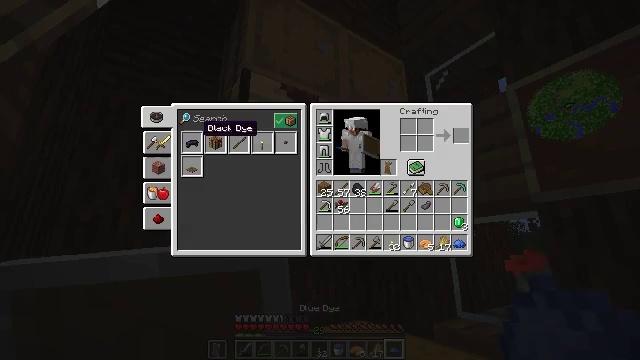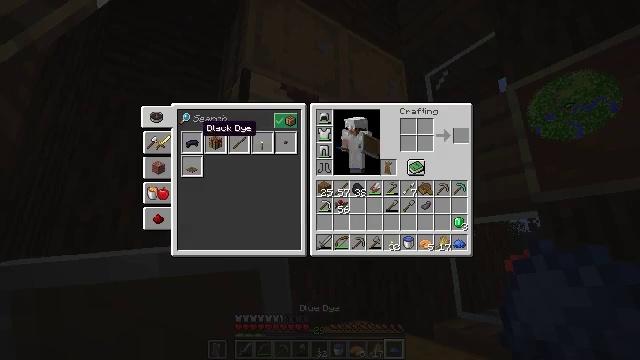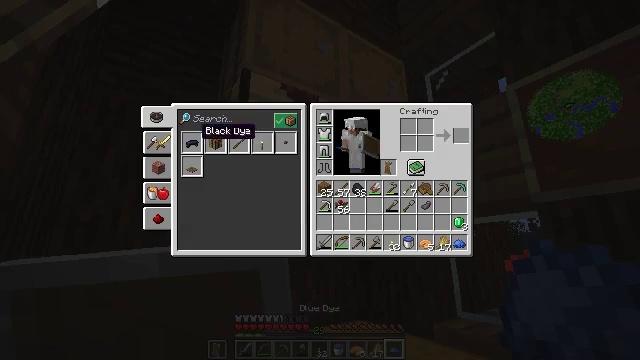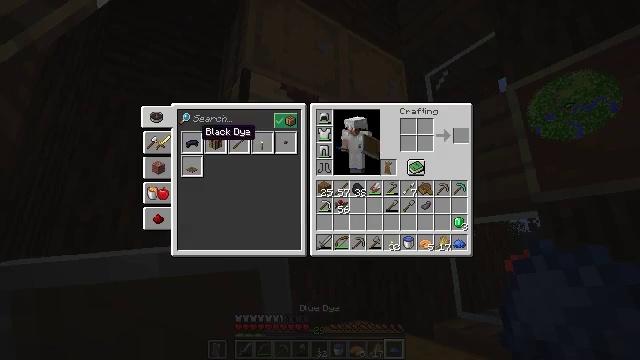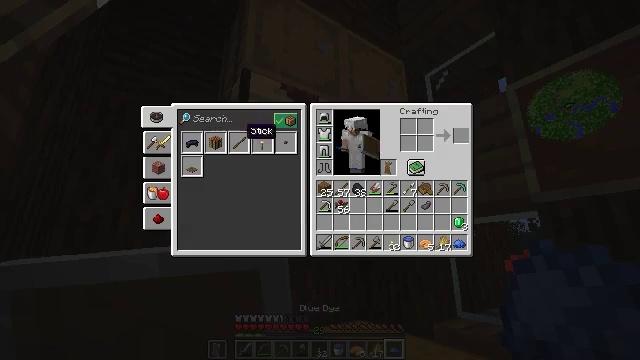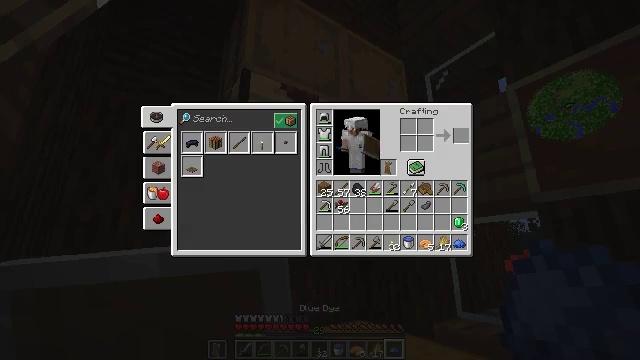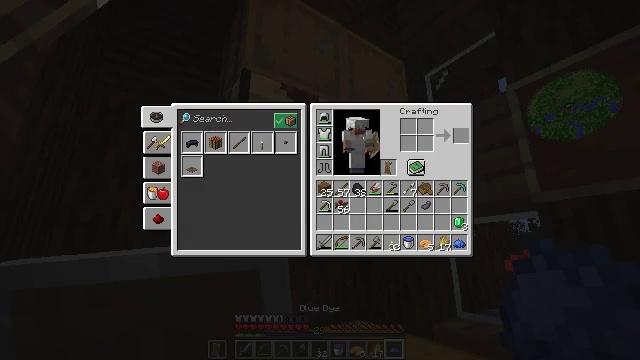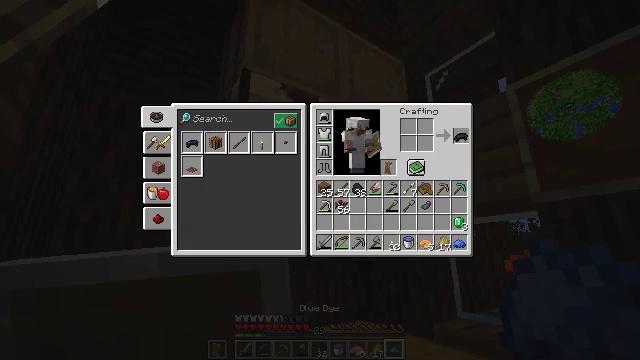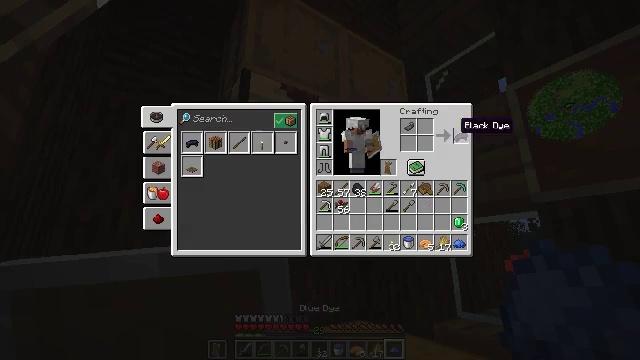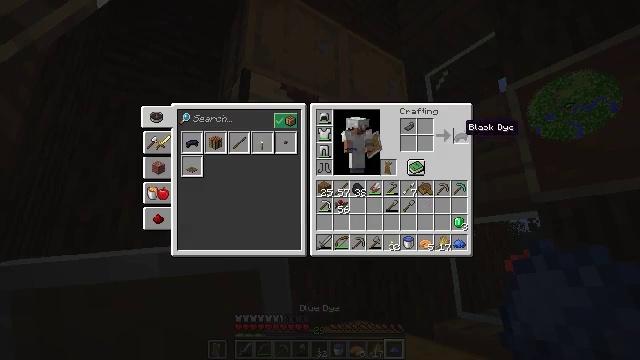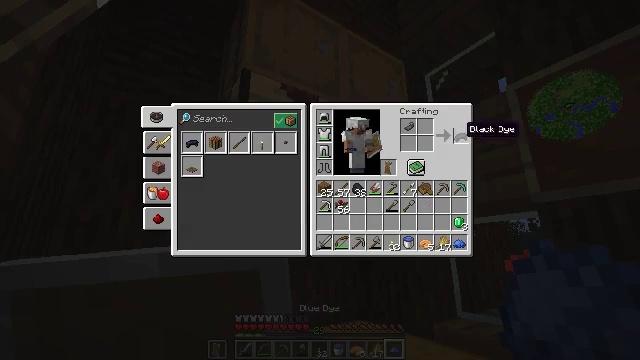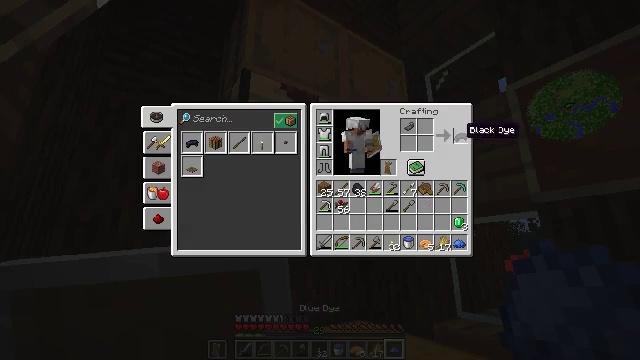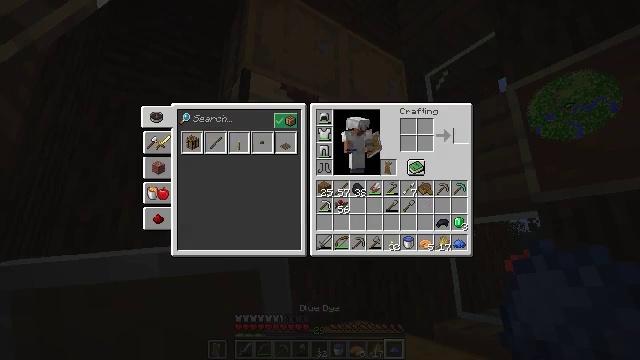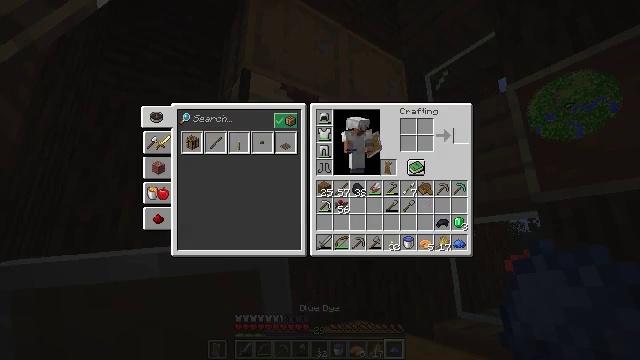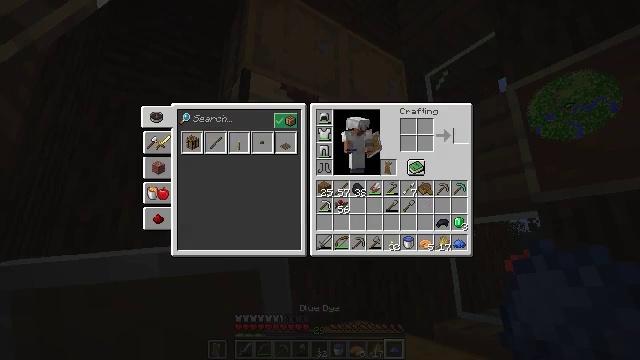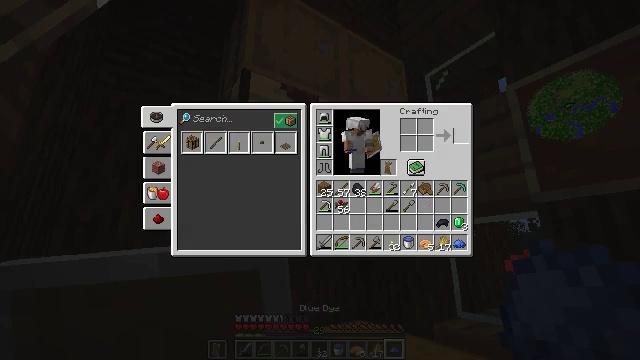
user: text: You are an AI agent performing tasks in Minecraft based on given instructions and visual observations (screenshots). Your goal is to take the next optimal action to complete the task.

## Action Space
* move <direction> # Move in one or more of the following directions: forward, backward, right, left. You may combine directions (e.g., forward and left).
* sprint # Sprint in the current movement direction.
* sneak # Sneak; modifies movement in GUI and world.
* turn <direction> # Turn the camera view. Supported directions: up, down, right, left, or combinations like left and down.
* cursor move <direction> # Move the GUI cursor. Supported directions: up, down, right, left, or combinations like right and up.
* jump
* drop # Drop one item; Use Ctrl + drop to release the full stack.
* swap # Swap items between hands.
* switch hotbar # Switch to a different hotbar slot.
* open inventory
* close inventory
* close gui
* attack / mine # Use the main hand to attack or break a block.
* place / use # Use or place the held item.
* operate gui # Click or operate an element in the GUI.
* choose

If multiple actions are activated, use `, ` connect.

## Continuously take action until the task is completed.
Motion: motion action
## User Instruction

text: Craft black dye.
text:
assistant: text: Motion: sneak, open gui
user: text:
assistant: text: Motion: sneak, operate gui
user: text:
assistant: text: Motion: sneak, operate gui
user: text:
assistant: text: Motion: sneak, cursor move right
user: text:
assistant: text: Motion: sneak, cursor move right
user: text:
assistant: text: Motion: sneak, cursor move right
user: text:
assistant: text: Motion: sneak, cursor move right
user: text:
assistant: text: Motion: sneak, cursor move right
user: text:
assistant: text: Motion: sneak
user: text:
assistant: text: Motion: sneak
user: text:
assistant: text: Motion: sneak
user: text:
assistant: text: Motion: sneak, operate gui
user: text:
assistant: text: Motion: sneak
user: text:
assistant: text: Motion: sneak
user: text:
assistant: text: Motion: no_op
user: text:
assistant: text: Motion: no_op
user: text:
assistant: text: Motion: cursor move down
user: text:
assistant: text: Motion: no_op